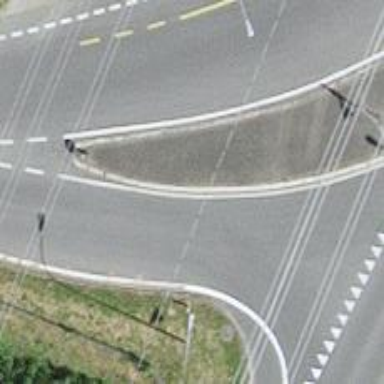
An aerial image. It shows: Tertiary road.